Field crop: tomato
Growth stage: 1
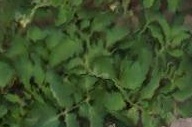
Species: tomato